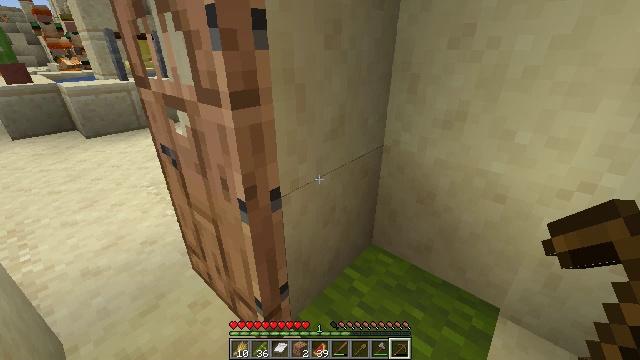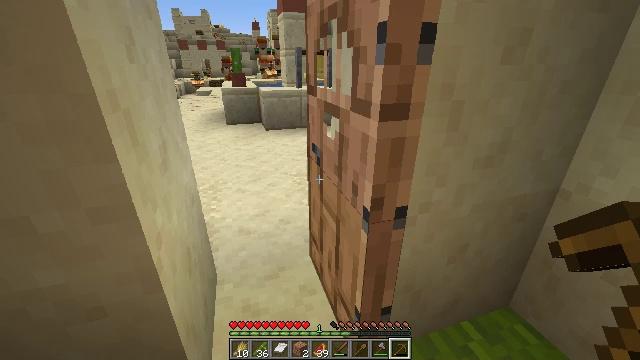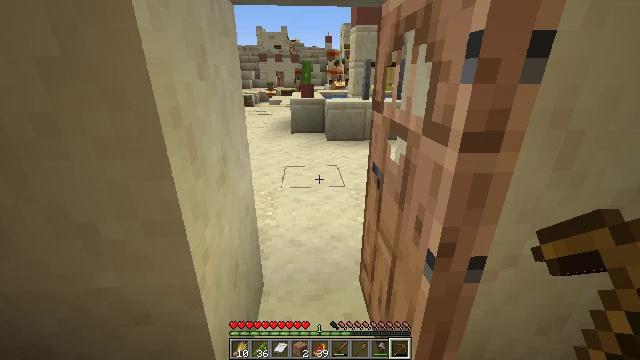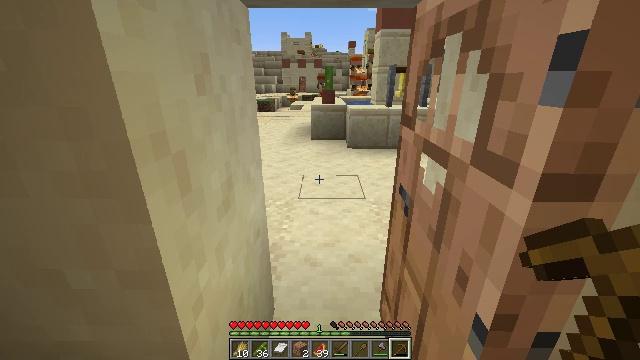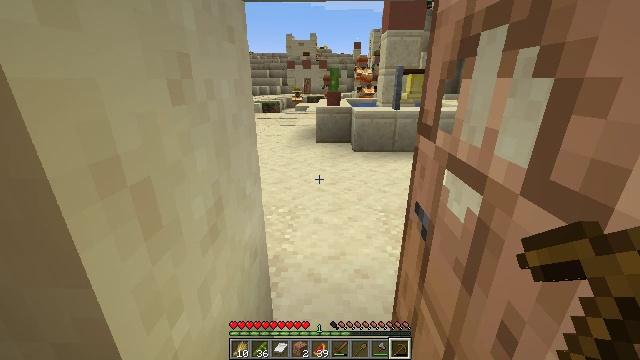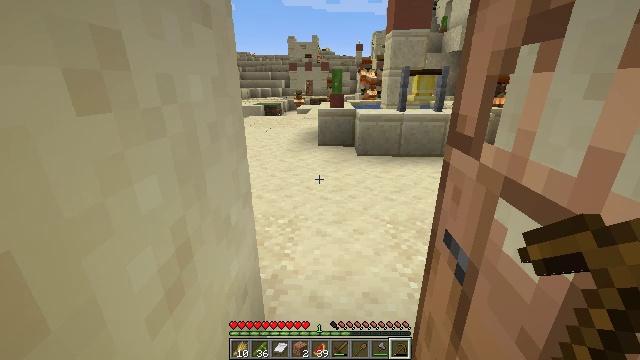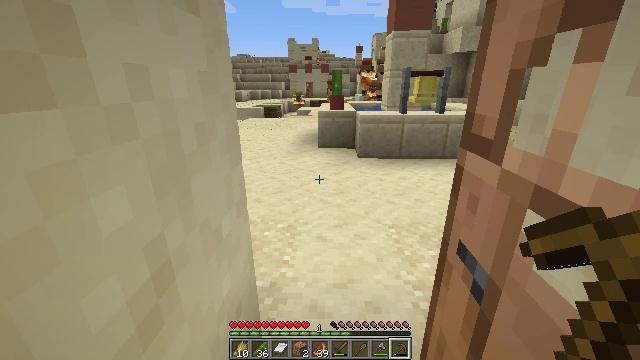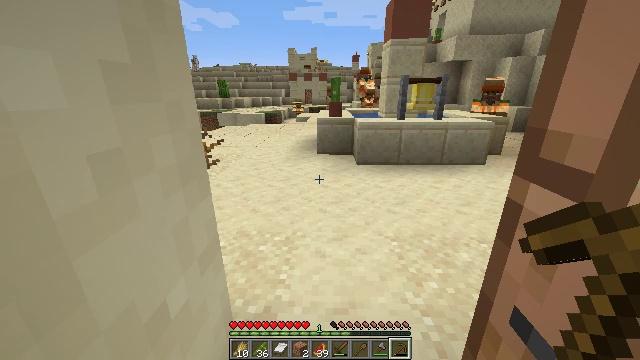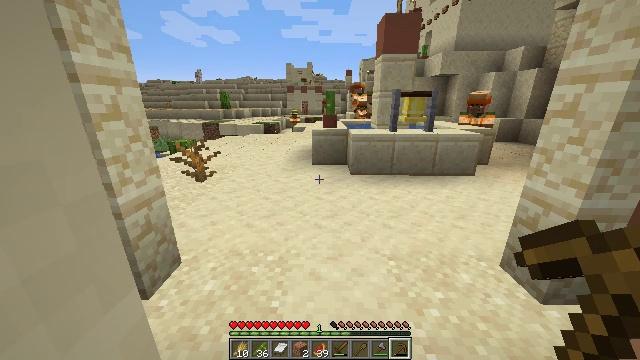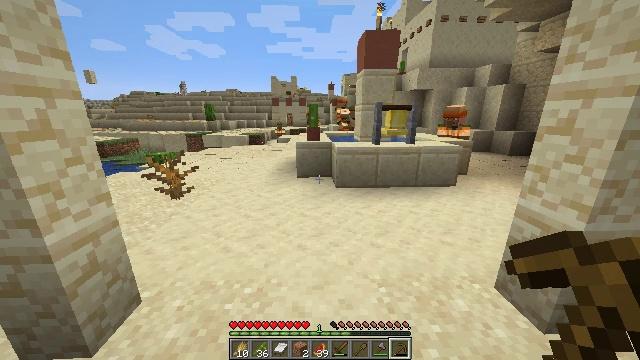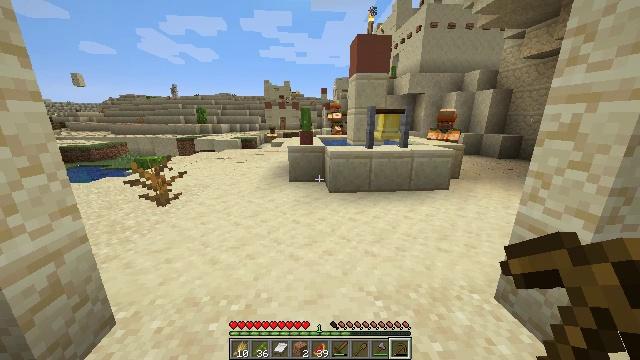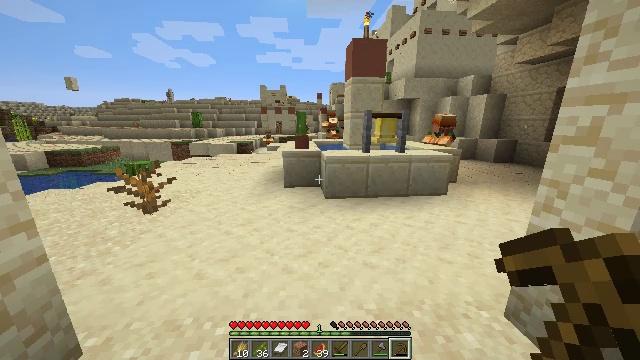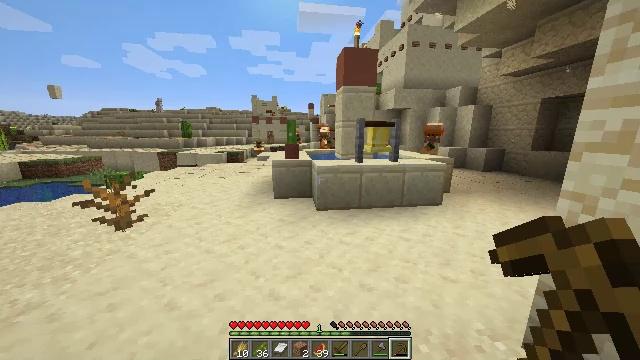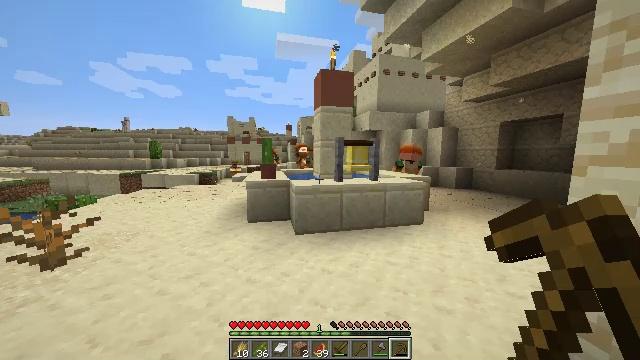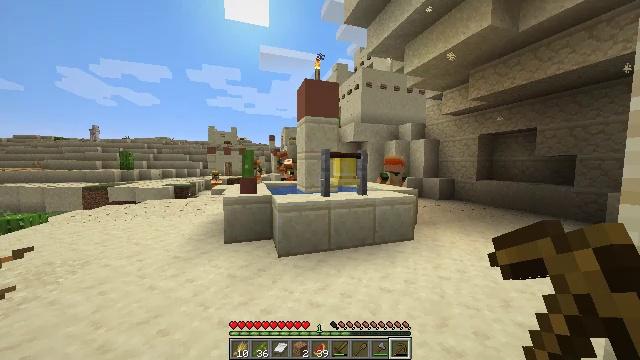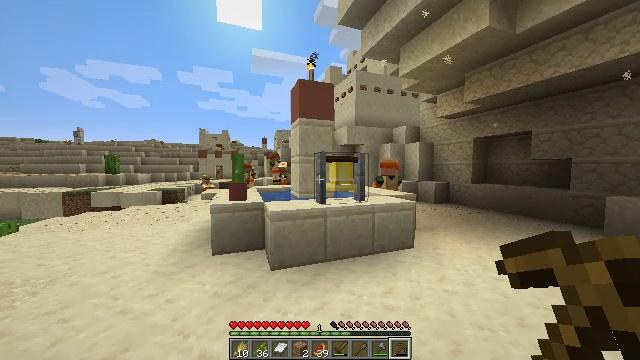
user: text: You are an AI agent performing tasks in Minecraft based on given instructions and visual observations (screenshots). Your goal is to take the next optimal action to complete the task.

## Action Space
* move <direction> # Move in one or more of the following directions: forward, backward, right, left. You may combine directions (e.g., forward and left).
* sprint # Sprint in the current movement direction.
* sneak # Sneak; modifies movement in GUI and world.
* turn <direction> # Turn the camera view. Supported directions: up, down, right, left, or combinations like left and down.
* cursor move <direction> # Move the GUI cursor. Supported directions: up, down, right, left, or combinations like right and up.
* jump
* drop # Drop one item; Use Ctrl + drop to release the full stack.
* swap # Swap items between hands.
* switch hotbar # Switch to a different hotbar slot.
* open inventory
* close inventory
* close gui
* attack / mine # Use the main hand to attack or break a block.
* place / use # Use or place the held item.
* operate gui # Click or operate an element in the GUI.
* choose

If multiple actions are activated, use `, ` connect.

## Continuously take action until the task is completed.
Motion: motion action
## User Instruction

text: Left-click to break the smooth sandstone slab.
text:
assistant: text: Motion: move forward, turn left and up
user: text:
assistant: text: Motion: move forward, turn left and up
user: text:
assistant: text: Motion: move forward, turn left and up
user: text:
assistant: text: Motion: move forward, turn left
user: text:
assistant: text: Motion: move forward
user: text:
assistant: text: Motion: move forward, sprint
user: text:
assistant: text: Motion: move forward, sprint
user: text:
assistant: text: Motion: move forward, sprint, turn right and up
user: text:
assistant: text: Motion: move forward, turn right and up
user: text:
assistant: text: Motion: move forward, turn right
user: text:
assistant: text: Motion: move forward, sprint, turn right
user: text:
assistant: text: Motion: move forward, sprint, turn right and up
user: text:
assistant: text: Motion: move forward, sprint, turn right and up
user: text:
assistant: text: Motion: move forward, turn right and up
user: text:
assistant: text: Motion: move forward, turn right
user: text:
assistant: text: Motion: move forward, turn right and up
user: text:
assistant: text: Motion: move forward, turn right and up
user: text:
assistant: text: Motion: move forward
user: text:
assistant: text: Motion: move forward, turn right and up
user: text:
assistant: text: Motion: move forward, turn right and up
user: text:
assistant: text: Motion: move forward, turn right and up
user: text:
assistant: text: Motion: turn right and up
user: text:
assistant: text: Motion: turn right and up
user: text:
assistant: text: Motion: move left, turn right and up
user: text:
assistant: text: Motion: move left, turn right and up
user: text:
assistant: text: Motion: move left, turn right and up
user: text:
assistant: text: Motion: move left
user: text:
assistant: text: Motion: no_op
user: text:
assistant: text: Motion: no_op
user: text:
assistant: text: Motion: no_op